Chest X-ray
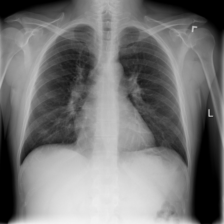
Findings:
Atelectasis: negative
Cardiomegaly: negative
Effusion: negative
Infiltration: negative
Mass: negative
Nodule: negative
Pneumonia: negative
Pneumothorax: negative
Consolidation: negative
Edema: negative
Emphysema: negative
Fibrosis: negative
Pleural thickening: negative
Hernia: negative